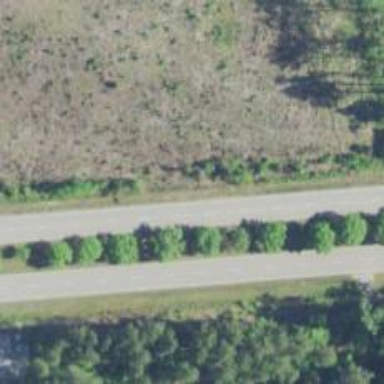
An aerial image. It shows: Trunk highway.